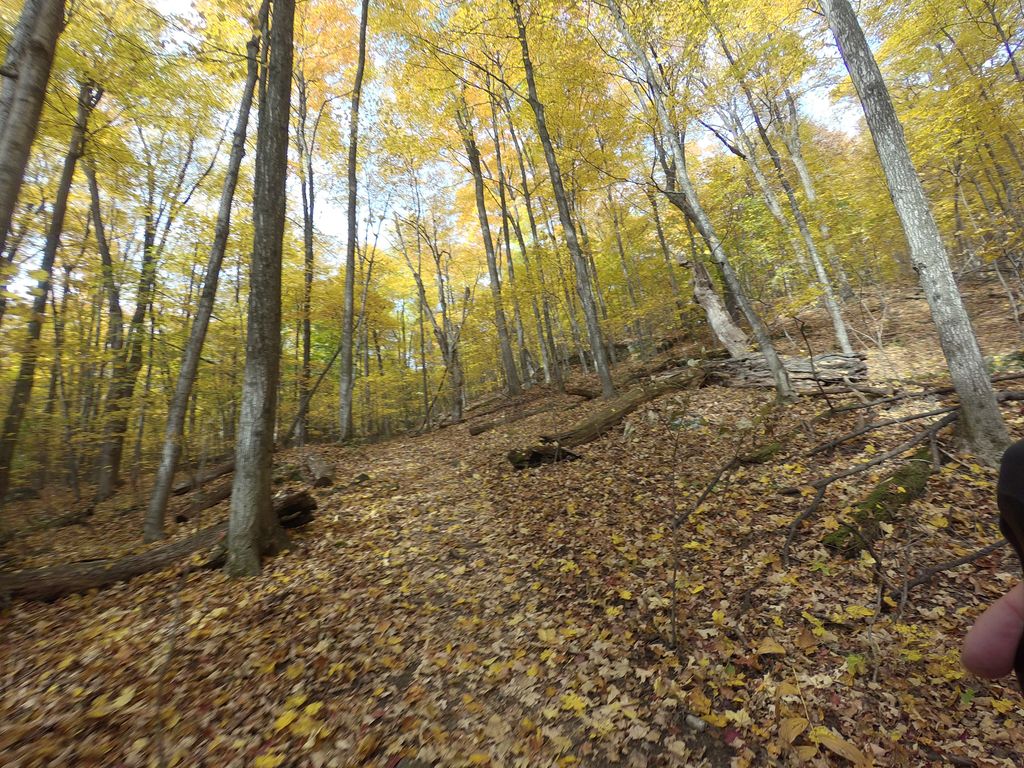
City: ottawa-gatineau